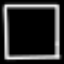
Label: square